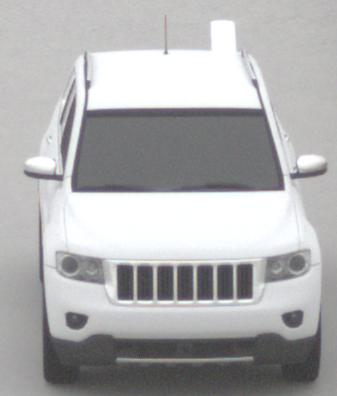
Make: Jeep
Model: Grand Cherokee
Detailed model: WK2
Model produced from: 2010
Model produced until: 2021
Doors: 5
Color: white
Road condition: dry road
Daytime: midday
Contrast: low contrast